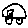
Label: car